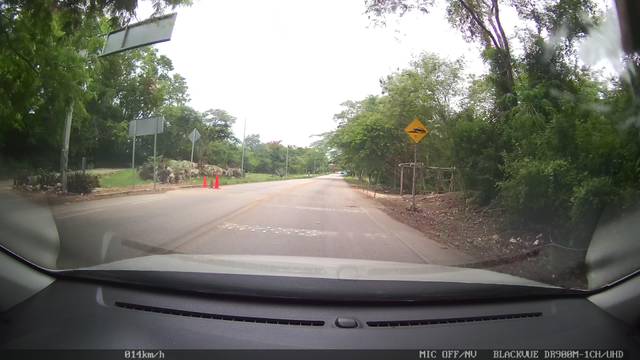
Region: Mexico
Coordinates: 20.69, -88.579